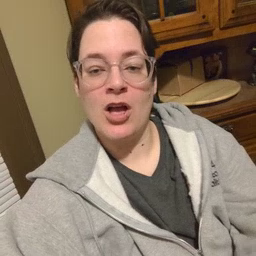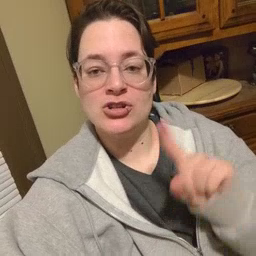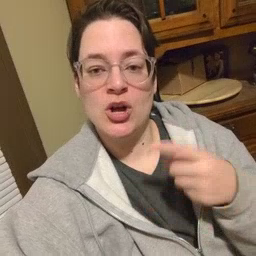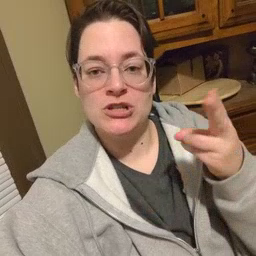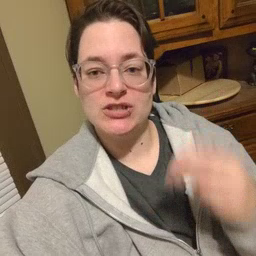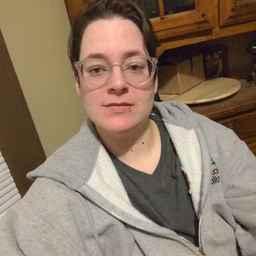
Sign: garbage